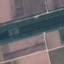
Land use / land cover class: River